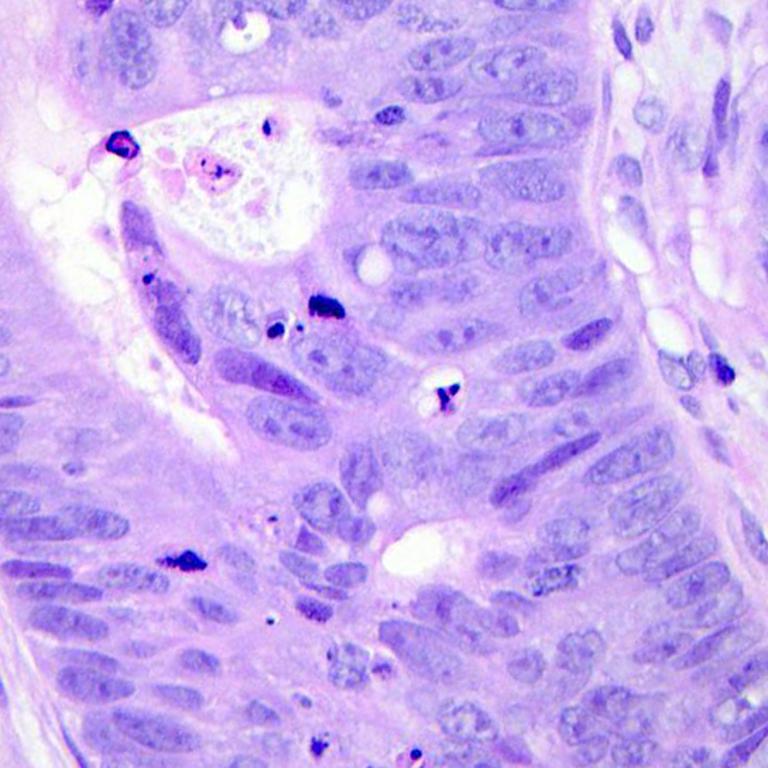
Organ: colon
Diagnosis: adenocarcinomas